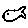
Label: fish